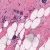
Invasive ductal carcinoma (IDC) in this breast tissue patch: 0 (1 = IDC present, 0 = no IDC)